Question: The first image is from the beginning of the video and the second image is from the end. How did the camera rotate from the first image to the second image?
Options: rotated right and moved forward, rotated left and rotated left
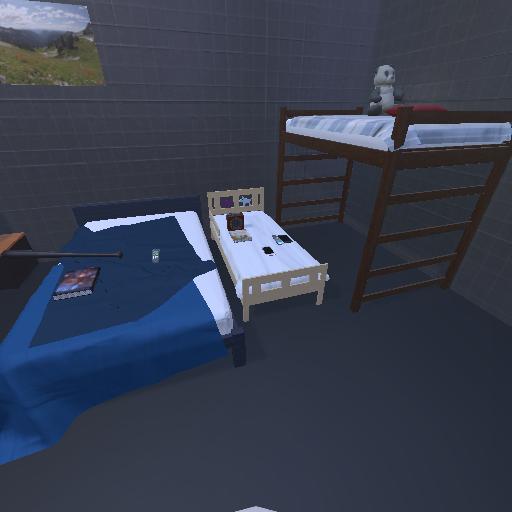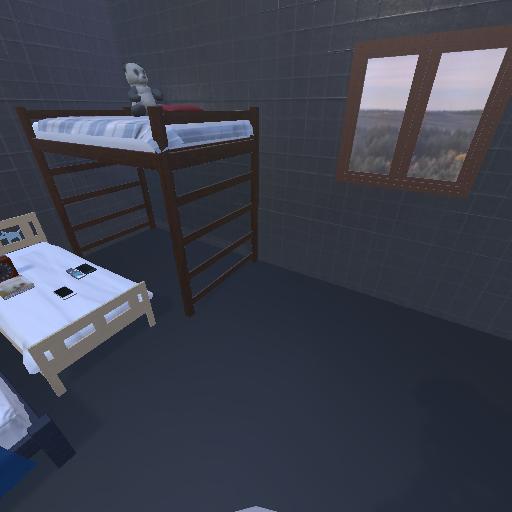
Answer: rotated right and moved forward